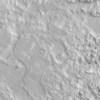
Label: not_dusty